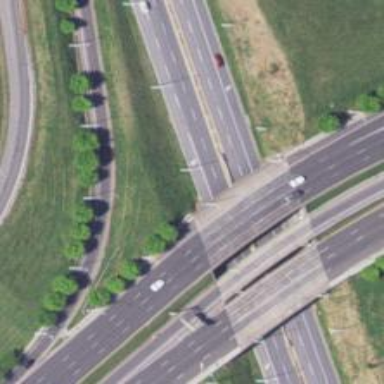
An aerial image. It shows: Primary highway bridge over expressway.